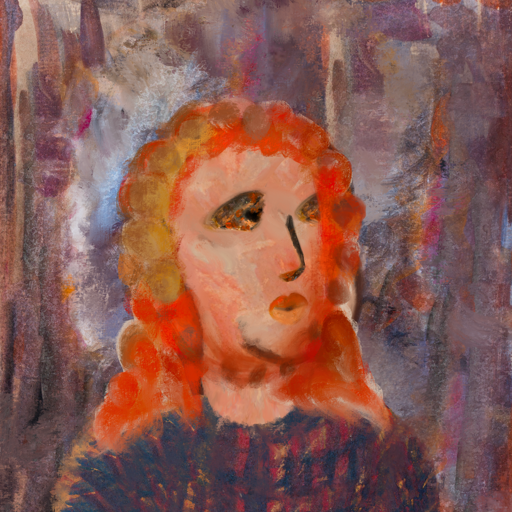
Background: Hypocrite, Head And Neck Side: Roy_Bahadur, Face Side: Gypsy_Queen, Bust: In_The_Sun, Hair Side: Rupkatha, Head Accessory: Blank, Second Necklace: Blank, Necklace: Blank, Baby: Blank